Question: I have a class in a VS 2012 project whose signal icon is a black diamond (image below).

I am not familiar with this icon and it is not listed in the <URL> page on msdn. Anyone have an idea what this icon means?
I was initially having some problems with the class resolving incorrectly and giving a build error that I have resolved...I initially assumed this was some kind of error signal, however the icon stayed after I got a successful build of the project.
I am also using JetBrains ReSharper 7.1 C# Edition Build 7.1.25.234 on 2012-11-14T00:34:00, but I can't find any injected icons on their website either.
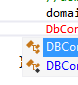
Answer: The icon with the black diamond means that this is a class (the following screen shows the static class 'System.Linq.Enumerable').
Btw, ... the icon with the "A" means that this is an class.